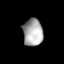
Tissue: lung
Cell type: Epithelial cells
Senescence score: 0.2367
Nuclear area (px): 529
Mean DAPI intensity: 169.359